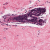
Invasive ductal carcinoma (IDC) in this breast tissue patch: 0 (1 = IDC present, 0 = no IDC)